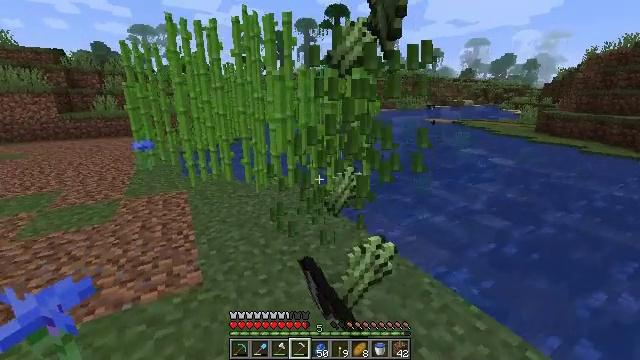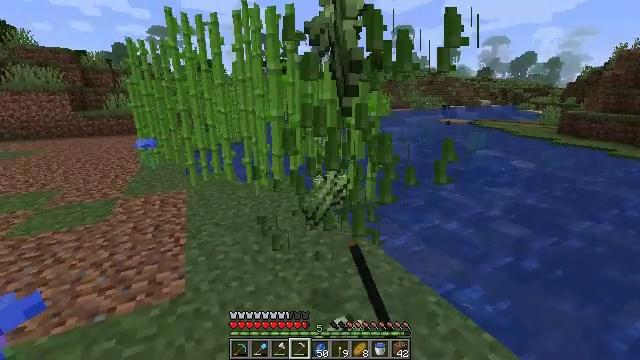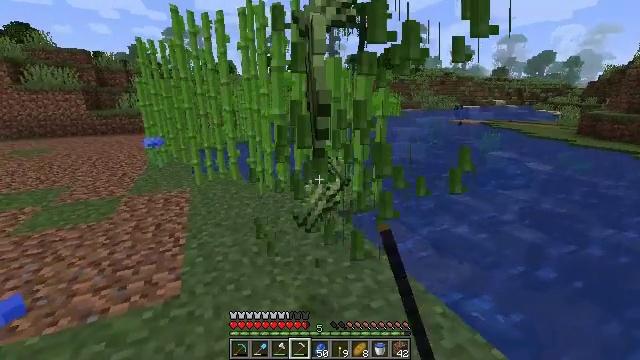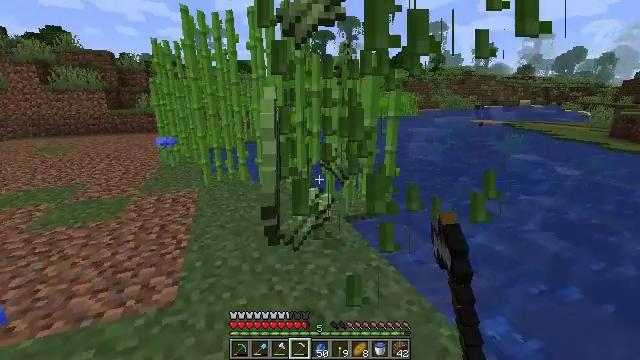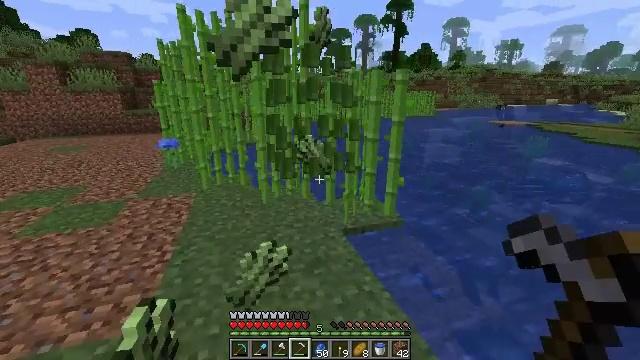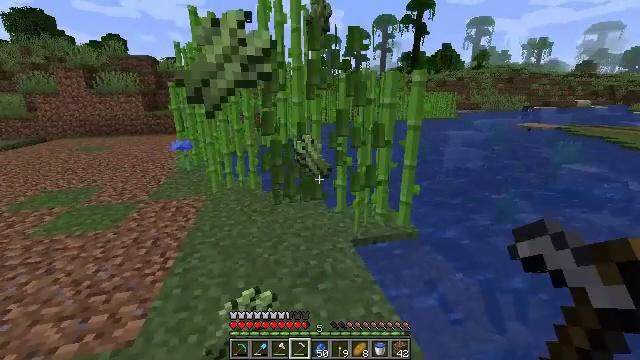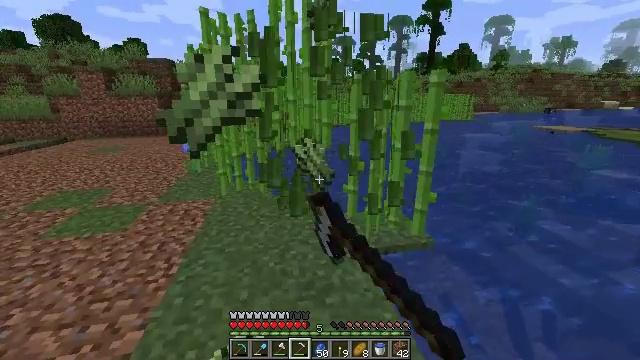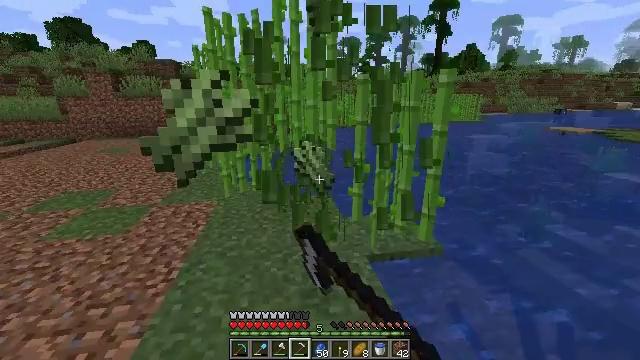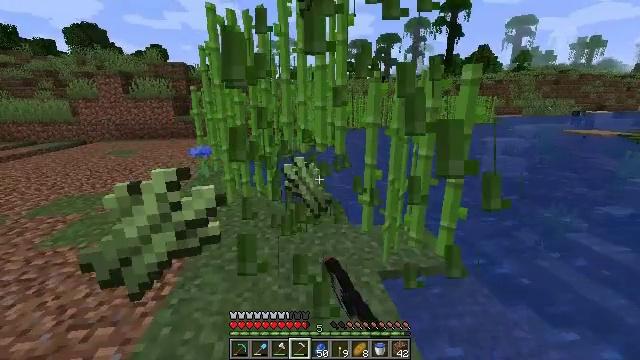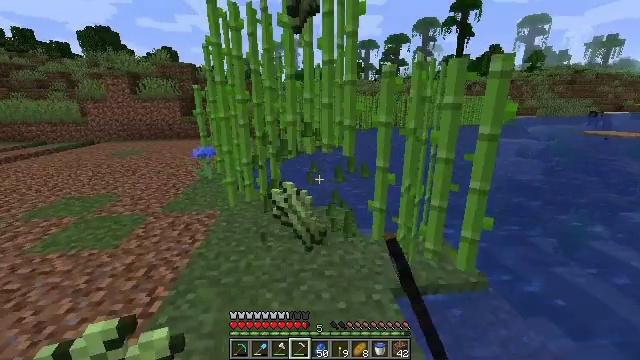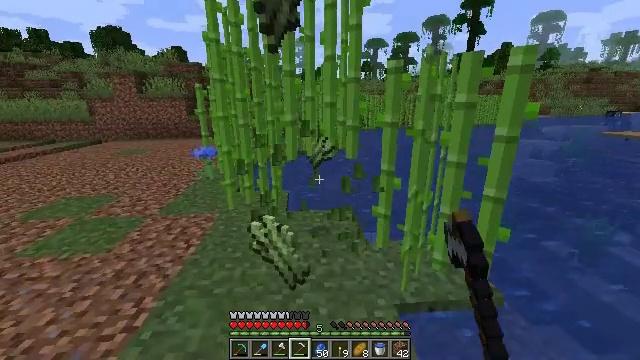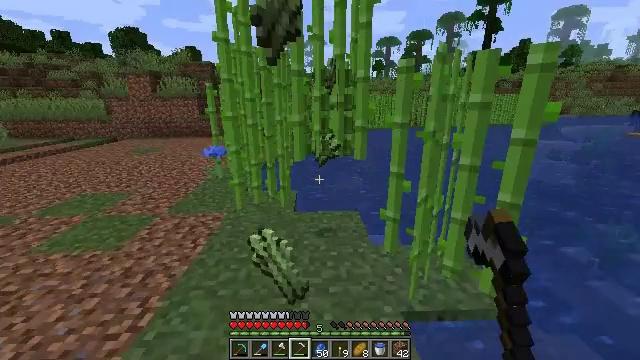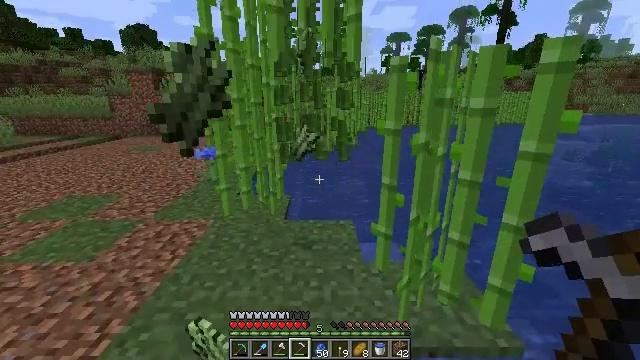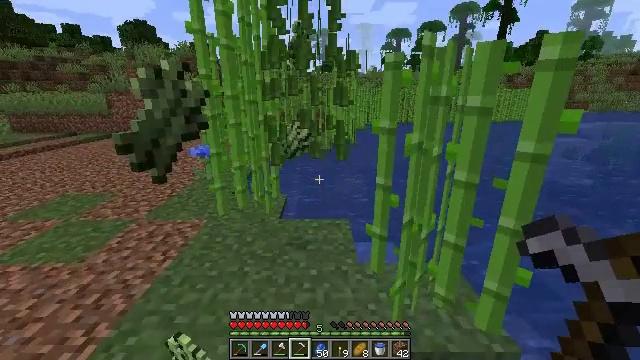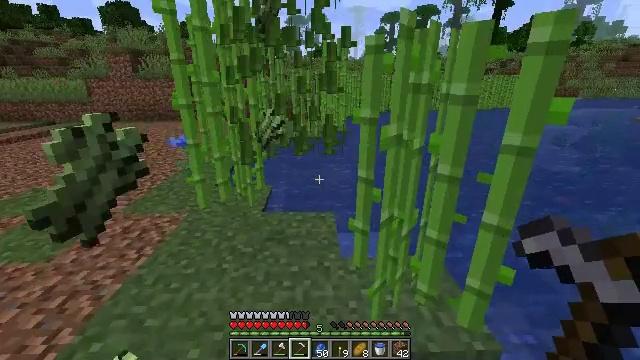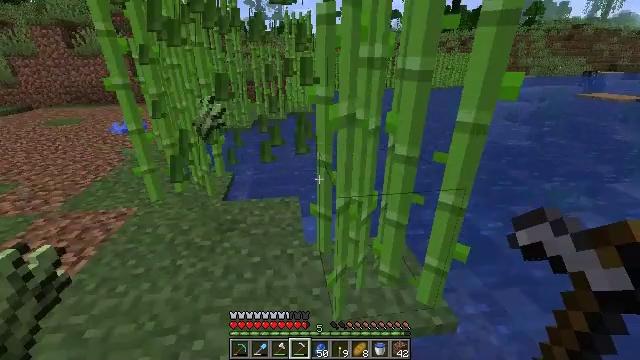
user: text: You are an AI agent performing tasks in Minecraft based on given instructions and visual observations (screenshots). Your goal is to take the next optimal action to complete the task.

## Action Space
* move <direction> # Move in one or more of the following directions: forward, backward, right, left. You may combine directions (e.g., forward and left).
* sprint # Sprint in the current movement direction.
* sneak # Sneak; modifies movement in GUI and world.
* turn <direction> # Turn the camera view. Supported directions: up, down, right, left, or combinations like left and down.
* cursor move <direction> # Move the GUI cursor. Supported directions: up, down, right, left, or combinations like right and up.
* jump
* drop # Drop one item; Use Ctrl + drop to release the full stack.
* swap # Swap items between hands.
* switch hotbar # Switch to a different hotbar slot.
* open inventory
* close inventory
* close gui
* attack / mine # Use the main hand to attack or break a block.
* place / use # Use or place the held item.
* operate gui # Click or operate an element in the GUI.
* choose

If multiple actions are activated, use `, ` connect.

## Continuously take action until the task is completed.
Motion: motion action
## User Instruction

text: Break the sugar cane.
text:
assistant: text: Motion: move forward and move right, turn left, attack / mine
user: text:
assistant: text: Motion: move forward and move right, turn left, attack / mine
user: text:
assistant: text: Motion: move forward and move right, turn left, attack / mine
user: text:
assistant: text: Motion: move forward and move right, turn left, attack / mine
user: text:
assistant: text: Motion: move forward, turn left, attack / mine
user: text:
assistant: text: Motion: move forward, turn left, attack / mine
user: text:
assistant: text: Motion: move forward, turn left, attack / mine
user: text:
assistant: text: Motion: move forward, turn left, attack / mine
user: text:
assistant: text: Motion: move forward, turn left, attack / mine
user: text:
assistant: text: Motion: move forward and move right, turn left, attack / mine
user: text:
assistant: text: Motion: move forward and move right, turn left, attack / mine
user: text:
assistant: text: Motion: move forward and move right, turn left, attack / mine
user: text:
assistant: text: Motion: move forward and move right, attack / mine
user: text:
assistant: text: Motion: turn right and down, attack / mine
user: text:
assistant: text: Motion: turn right and down, attack / mine
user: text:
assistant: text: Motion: turn right and down
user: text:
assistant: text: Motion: turn right and down
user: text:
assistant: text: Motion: turn right
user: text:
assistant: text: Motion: no_op
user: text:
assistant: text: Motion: turn left, attack / mine
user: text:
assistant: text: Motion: move forward, turn left and up, attack / mine
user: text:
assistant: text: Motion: move forward, turn left, attack / mine
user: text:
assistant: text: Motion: move forward, turn left and up, attack / mine
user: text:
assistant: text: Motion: move forward, turn left and up, attack / mine
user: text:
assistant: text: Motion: move forward, attack / mine
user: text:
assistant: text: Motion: move forward and move right, turn left, attack / mine
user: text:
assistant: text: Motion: move forward and move right, turn left and up, attack / mine
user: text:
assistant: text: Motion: move forward and move right, turn left and up, attack / mine
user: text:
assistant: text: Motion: move right, turn left and up, attack / mine
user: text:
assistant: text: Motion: move right, turn left, attack / mine